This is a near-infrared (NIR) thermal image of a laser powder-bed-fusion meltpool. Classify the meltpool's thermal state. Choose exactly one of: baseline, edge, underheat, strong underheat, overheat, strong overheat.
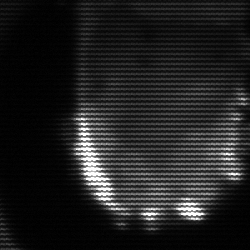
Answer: baseline